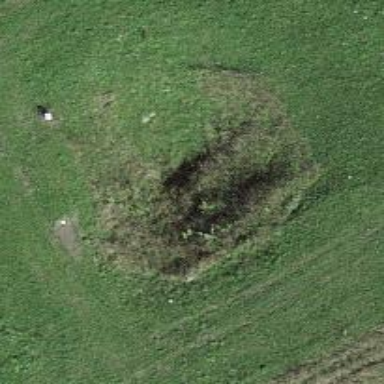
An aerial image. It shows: Sinkhole in natural setting.